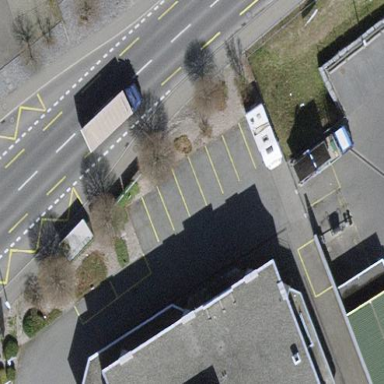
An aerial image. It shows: Street-side parking area.